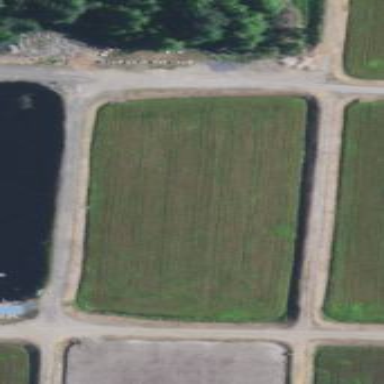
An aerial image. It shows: Farmland with cranberries as the crop.